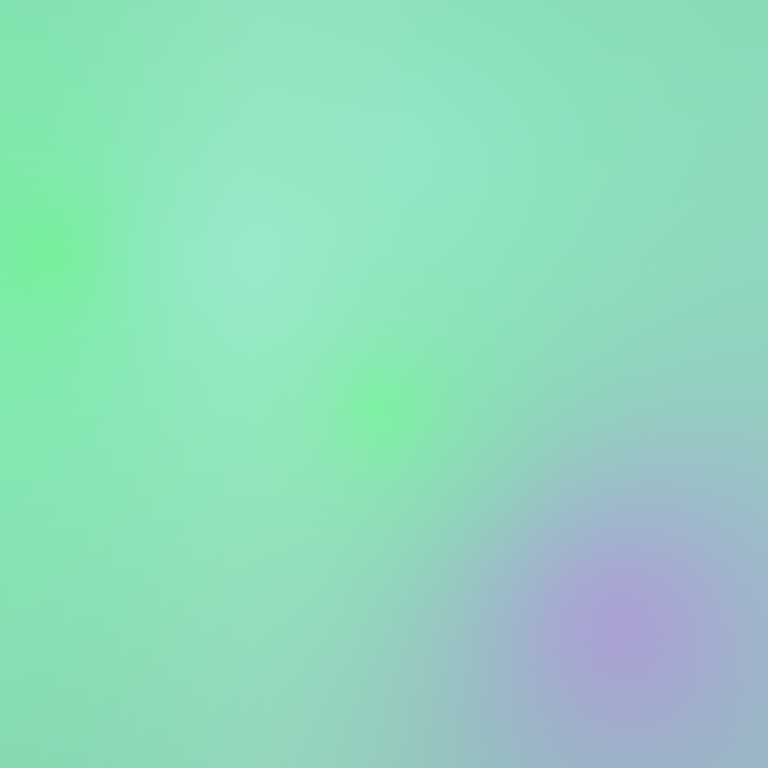
Abstract light effect, smooth gradient from soft green to gentle purple, calm atmosphere, diffuse glow, no room, no furniture, no objects.